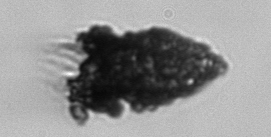
Label: Tintinnopsis